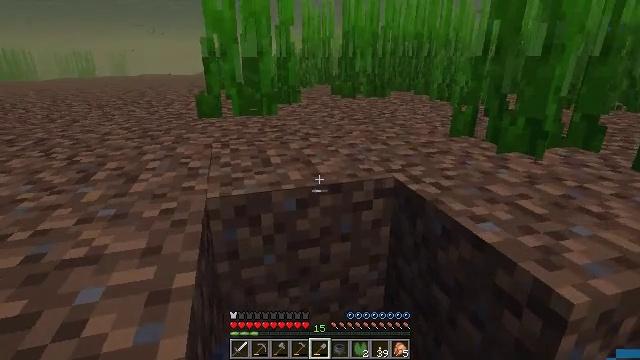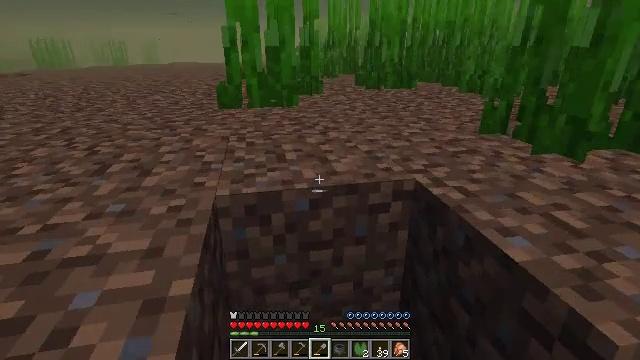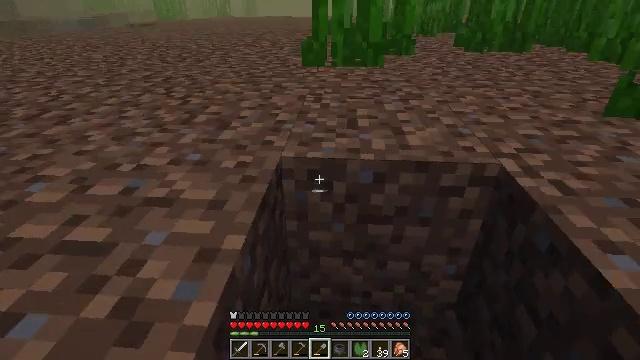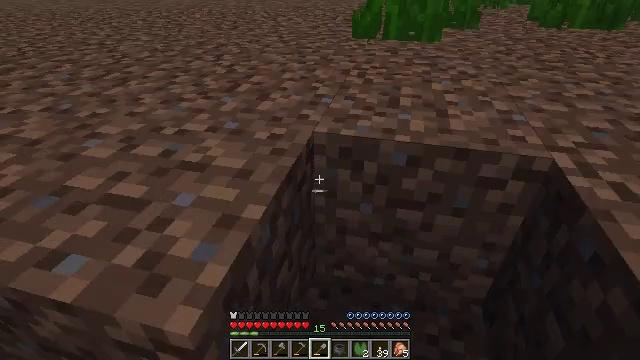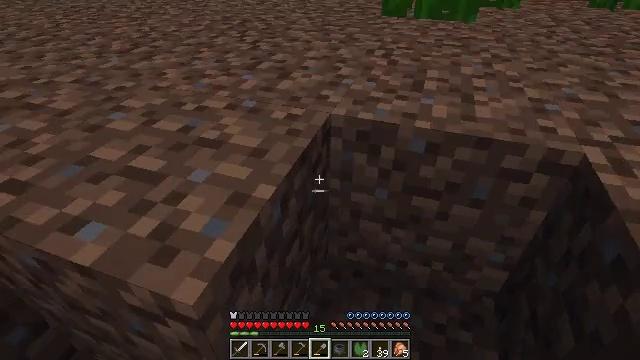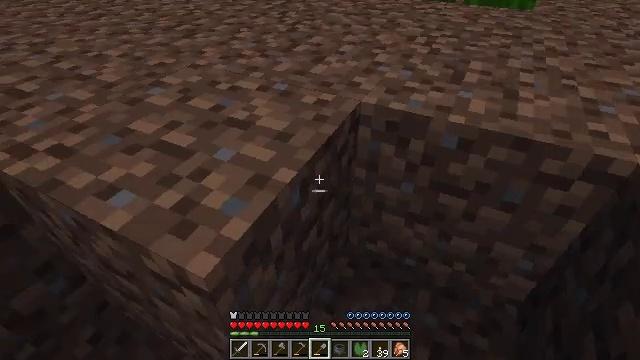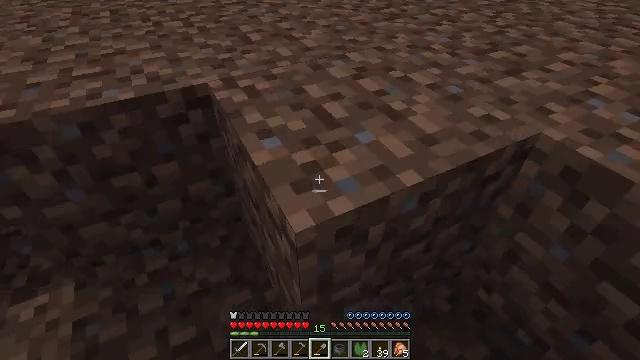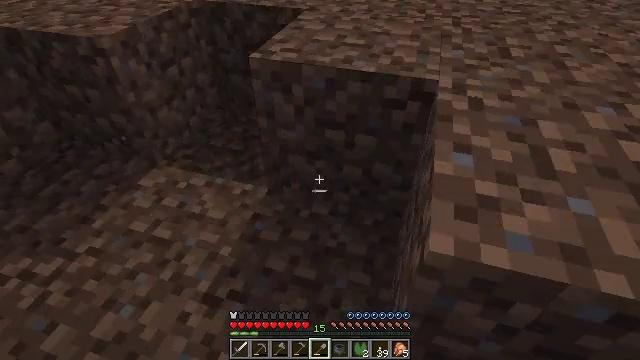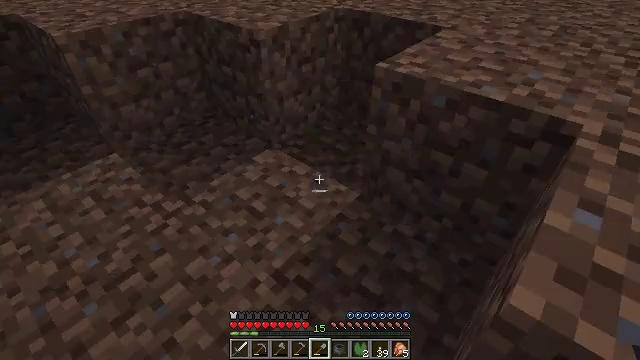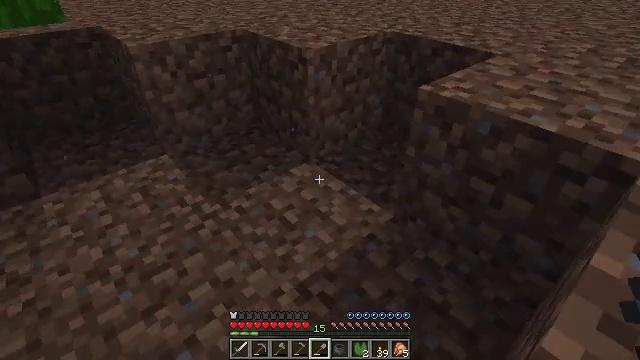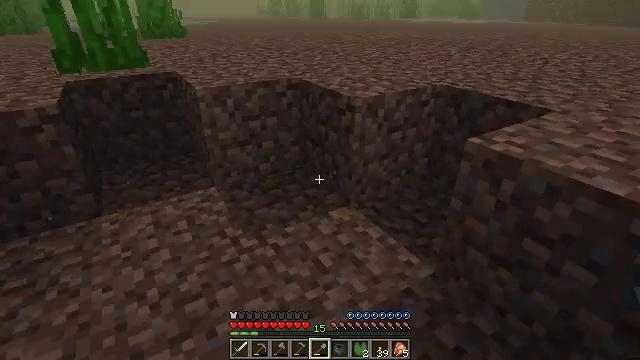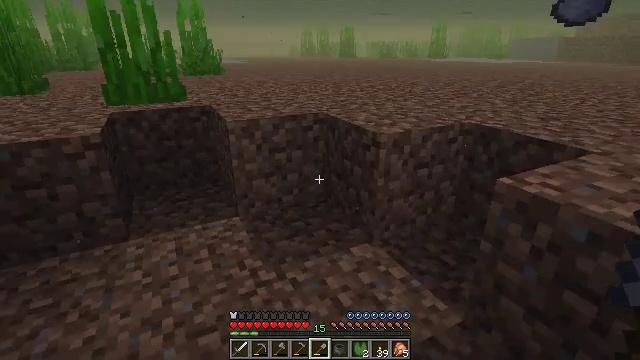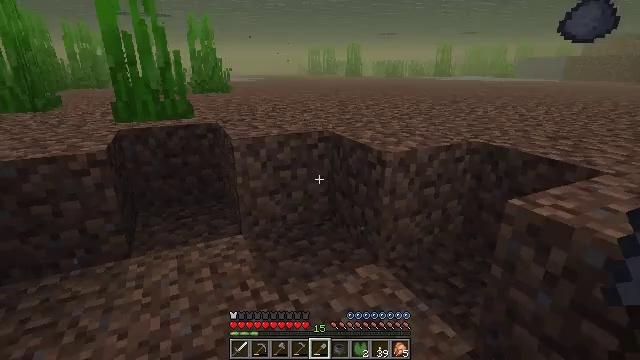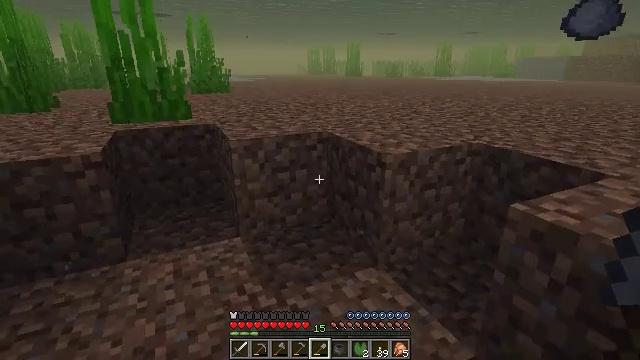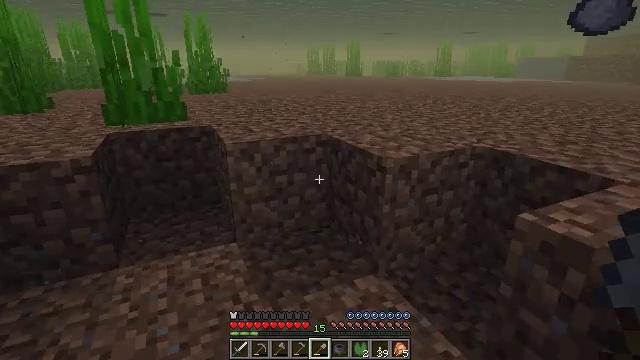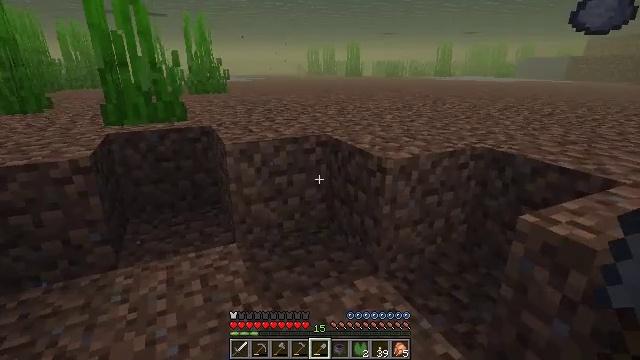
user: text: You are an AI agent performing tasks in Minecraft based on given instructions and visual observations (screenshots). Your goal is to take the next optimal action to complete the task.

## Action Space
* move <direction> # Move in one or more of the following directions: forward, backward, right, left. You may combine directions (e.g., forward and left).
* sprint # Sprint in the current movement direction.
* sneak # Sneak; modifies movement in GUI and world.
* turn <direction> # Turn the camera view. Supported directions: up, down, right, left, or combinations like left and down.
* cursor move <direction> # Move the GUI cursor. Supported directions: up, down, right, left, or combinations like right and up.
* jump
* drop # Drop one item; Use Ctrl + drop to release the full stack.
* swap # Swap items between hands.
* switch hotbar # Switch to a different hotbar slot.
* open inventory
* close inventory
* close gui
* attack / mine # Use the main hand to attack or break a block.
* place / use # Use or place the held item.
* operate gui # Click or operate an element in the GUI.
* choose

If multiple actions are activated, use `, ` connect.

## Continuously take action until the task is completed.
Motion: motion action
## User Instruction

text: Dig up clay found underwater.
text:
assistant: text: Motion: move forward and move right, turn left and down
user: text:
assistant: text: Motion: move forward and move right, turn left and down
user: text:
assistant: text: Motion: move forward and move right, turn left and down
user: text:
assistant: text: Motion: move forward and move right, turn left and down
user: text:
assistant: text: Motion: move forward and move right, turn left and down
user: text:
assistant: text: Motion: move forward and move right, turn left and down
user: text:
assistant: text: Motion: move right, turn left
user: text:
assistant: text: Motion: move forward, turn left and up
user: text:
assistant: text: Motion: move forward, turn left and up
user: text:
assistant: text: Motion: move forward, turn left and up
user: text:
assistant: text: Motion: move forward, turn left and up
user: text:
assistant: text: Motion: move forward, turn left and up
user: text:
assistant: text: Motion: move forward
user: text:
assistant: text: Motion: move forward
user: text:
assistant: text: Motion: move forward
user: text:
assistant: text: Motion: move forward
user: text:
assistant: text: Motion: move forward
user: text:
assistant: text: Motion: move forward
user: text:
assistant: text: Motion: move forward, turn right and up
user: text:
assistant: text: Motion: move forward, turn right and up
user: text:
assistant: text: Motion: move forward, turn right and up
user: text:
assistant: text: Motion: move forward, turn right and up
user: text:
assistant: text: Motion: move forward, turn right and up
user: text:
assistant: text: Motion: move forward, jump
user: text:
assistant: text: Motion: move forward, jump
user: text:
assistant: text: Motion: move forward, sprint, jump
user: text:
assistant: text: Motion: move forward, sprint, jump
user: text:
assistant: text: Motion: move forward, sprint, jump
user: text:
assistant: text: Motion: move forward, sprint, jump
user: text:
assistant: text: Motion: move forward, sprint, jump